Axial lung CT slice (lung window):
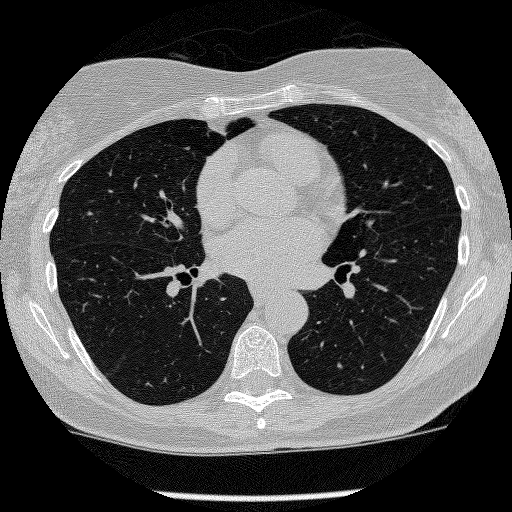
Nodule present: no